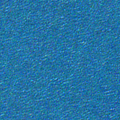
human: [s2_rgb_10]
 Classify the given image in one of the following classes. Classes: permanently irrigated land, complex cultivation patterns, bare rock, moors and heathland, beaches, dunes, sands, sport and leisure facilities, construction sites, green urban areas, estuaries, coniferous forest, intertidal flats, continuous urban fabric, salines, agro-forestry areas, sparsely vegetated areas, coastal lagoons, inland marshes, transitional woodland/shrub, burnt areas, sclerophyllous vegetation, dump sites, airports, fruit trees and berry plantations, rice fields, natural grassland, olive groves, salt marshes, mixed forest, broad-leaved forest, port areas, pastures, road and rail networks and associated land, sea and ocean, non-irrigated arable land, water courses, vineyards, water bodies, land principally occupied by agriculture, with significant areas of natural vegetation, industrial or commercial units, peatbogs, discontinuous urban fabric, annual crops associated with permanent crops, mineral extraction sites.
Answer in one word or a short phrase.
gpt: sea and ocean